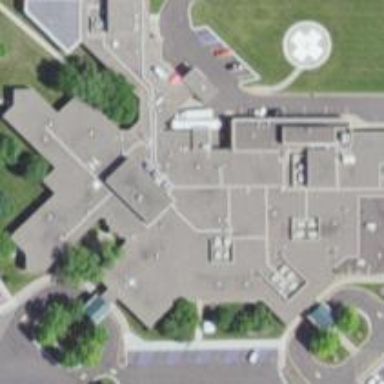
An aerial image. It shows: Hospital building.